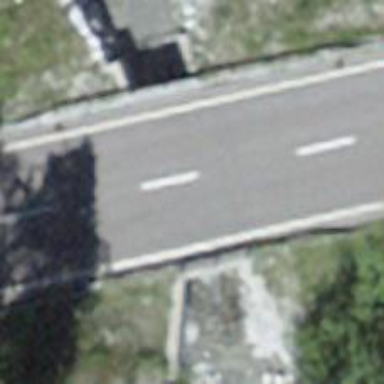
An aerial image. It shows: Primary highway on asphalt bridge.